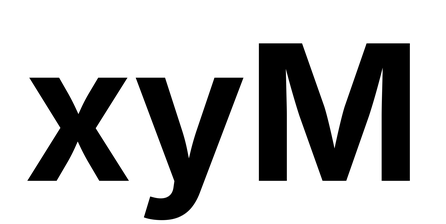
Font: Inter_Bold